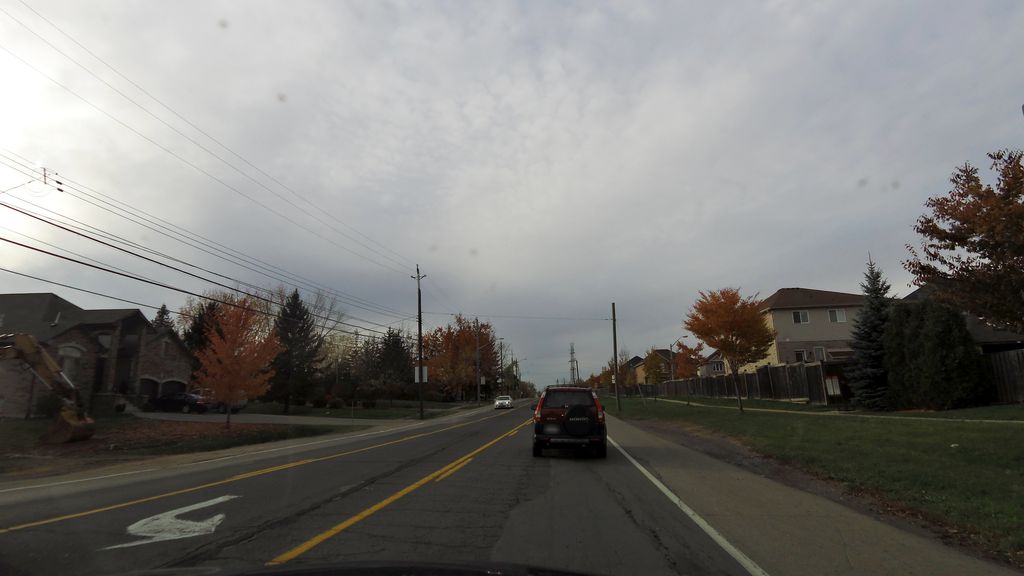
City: hamilton